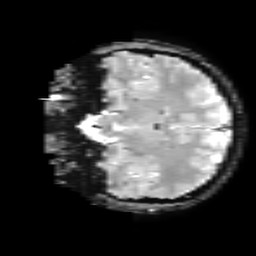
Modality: T2starw
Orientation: coronal
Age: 27
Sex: male
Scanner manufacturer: ge
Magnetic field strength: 3 T
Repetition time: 0.65 s
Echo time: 0.02 s